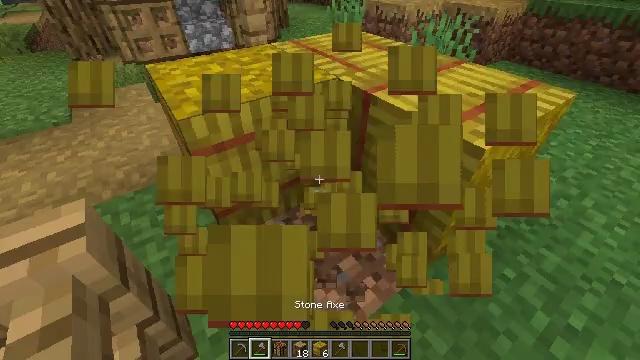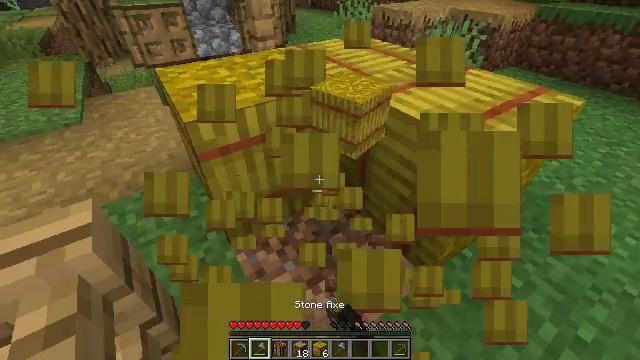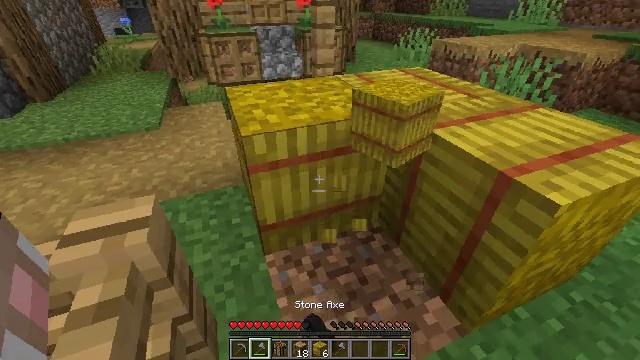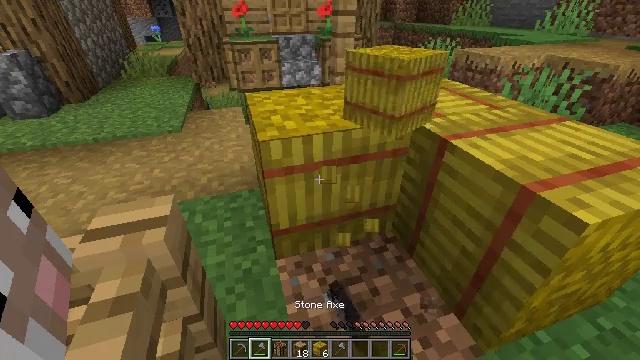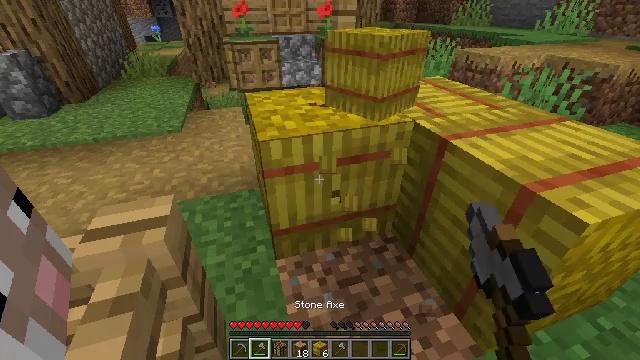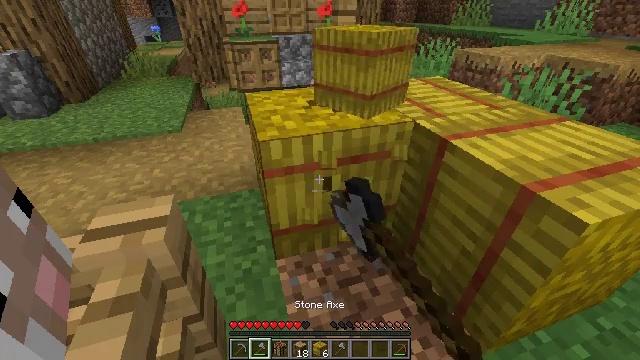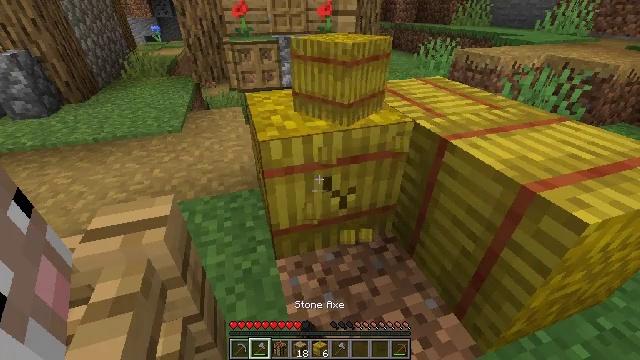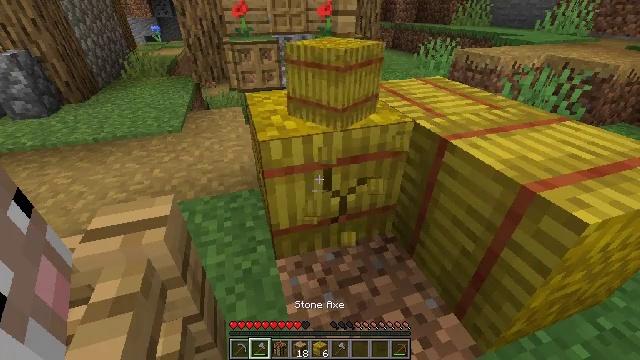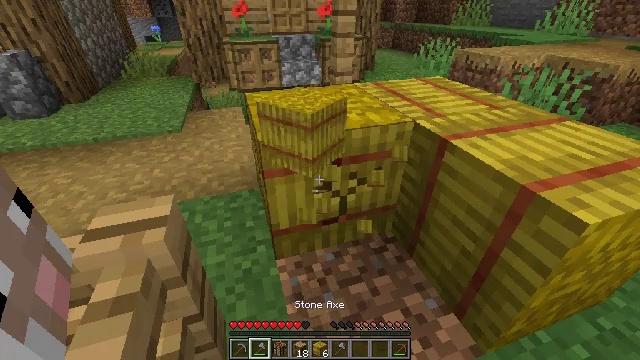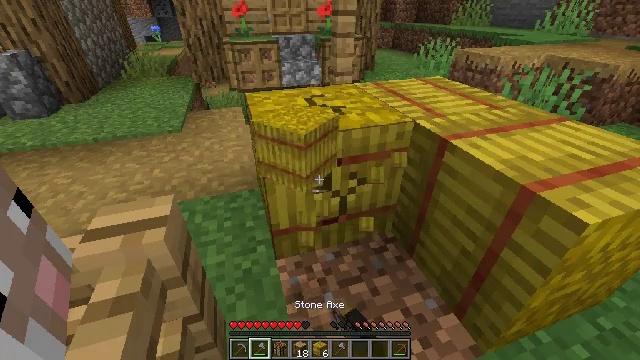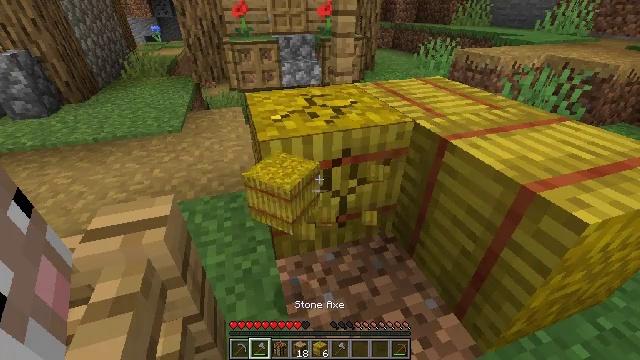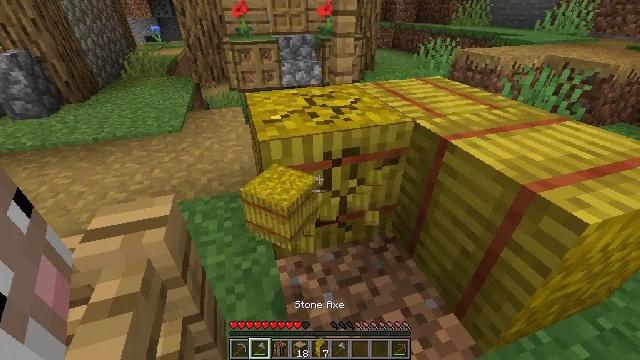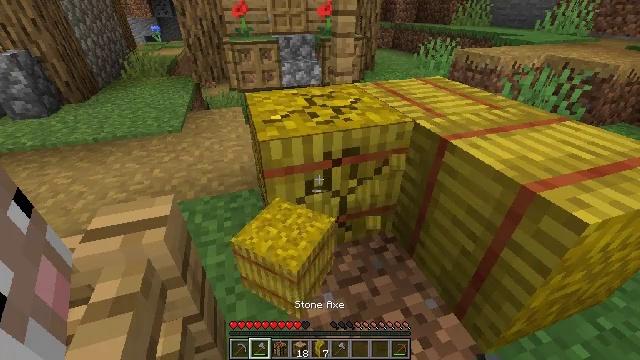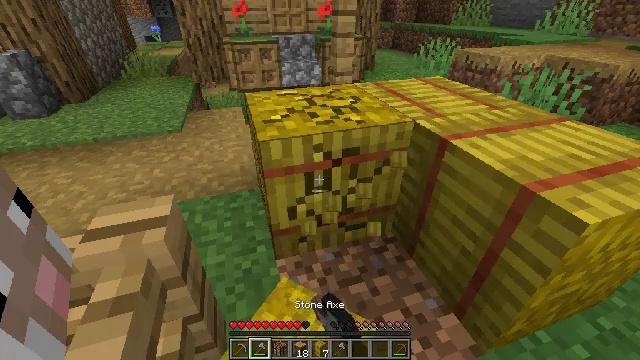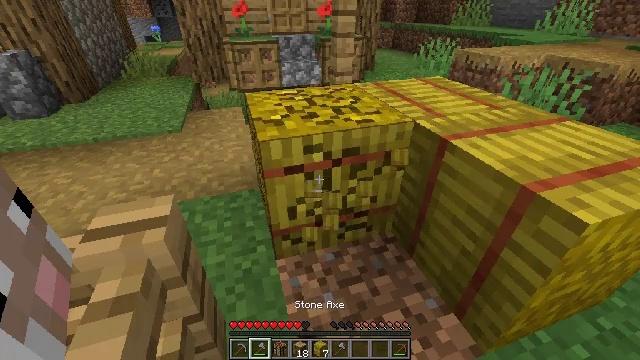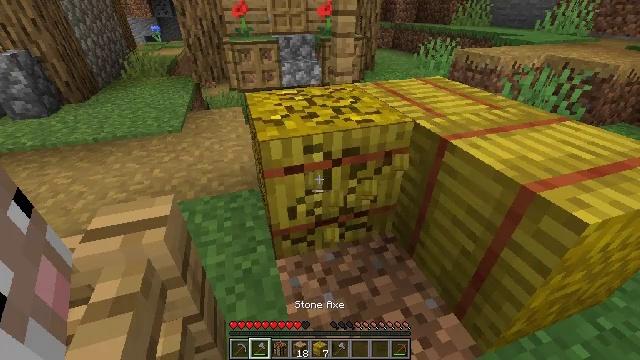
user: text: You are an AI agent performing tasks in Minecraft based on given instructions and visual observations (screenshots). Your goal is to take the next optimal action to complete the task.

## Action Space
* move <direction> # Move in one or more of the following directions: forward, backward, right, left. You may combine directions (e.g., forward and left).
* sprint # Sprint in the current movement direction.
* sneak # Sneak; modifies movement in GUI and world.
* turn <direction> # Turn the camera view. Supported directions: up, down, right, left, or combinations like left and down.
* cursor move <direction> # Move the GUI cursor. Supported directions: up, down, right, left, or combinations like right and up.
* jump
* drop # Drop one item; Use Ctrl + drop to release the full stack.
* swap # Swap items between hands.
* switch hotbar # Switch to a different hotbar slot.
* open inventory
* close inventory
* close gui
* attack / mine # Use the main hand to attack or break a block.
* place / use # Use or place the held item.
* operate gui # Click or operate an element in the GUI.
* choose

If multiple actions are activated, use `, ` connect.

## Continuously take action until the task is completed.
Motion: motion action
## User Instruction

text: Collect a hay block for crafting.
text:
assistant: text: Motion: turn left, attack / mine, switch to hotbar 2
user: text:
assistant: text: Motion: turn left and up, attack / mine, switch to hotbar 2
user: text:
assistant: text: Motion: turn left and up, attack / mine, switch to hotbar 2
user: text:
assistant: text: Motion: attack / mine, switch to hotbar 2
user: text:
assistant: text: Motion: attack / mine, switch to hotbar 2
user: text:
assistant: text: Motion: attack / mine, switch to hotbar 2
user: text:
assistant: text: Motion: attack / mine
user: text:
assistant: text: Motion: attack / mine
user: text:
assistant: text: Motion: attack / mine
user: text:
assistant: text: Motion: attack / mine
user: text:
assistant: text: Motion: attack / mine
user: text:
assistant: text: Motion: attack / mine
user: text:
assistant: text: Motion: attack / mine
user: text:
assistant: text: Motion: attack / mine
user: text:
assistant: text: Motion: attack / mine
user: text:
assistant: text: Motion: attack / mine
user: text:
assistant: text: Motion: move forward, attack / mine
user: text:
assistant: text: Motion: move forward, attack / mine
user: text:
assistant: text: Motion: move forward, attack / mine
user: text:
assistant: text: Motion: move forward, attack / mine
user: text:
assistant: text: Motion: move forward, attack / mine
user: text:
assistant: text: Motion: move forward, attack / mine
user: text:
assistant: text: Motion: move forward, sneak, attack / mine
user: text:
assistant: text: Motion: sneak, attack / mine
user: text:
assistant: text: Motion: sneak, attack / mine
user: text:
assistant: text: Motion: sneak, turn right, attack / mine
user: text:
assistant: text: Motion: move left, sneak, turn right, attack / mine
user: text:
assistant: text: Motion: move left, sneak, turn right, attack / mine
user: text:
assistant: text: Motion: move left, sneak, attack / mine
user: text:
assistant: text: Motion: move left, sneak, attack / mine